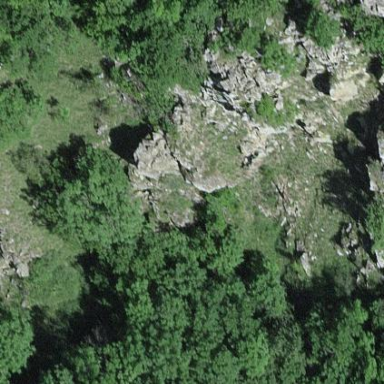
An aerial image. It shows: Landscape dominated by bare rock.